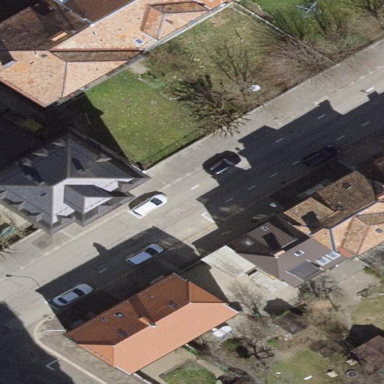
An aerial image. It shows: Building with distinctive mansard roof shape.